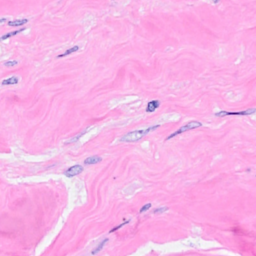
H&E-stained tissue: Breast